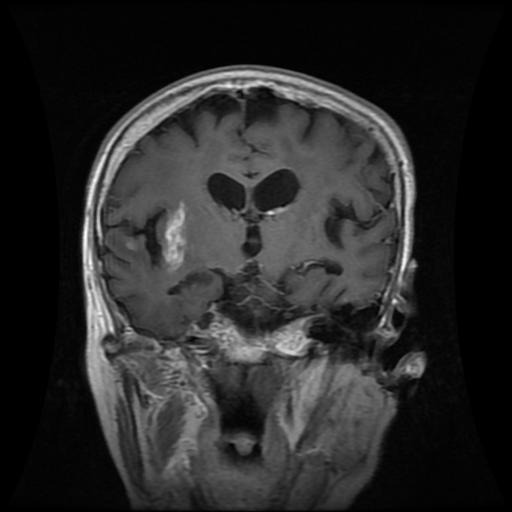
Label: glioma